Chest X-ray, PA view. Patient: 14 years old, sex F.
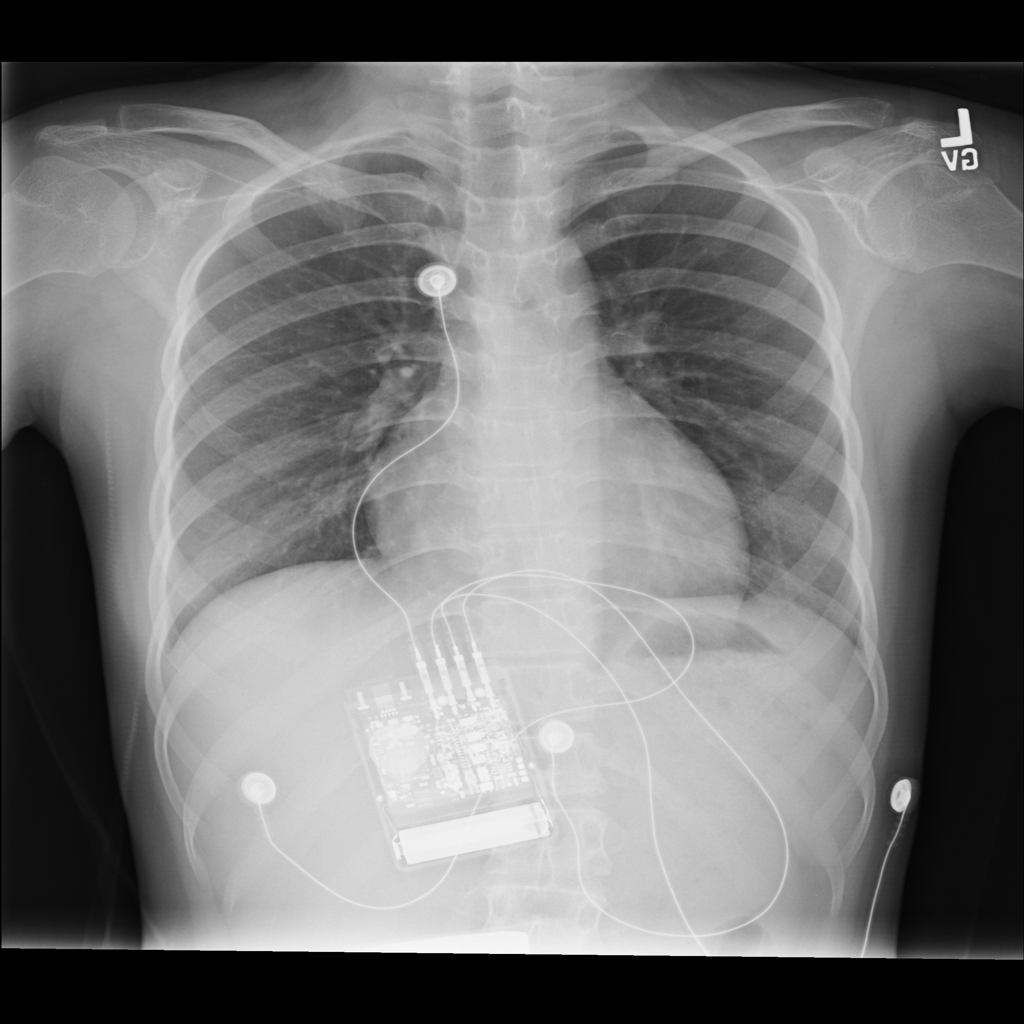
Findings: No Finding